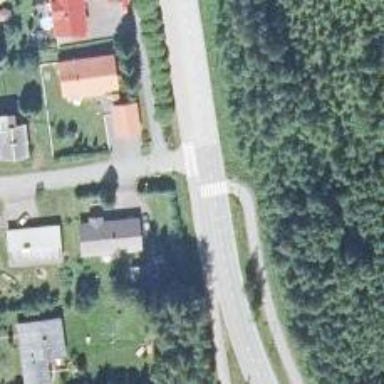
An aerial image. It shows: Cycleway.